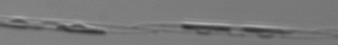
Label: Pseudo-nitzschia